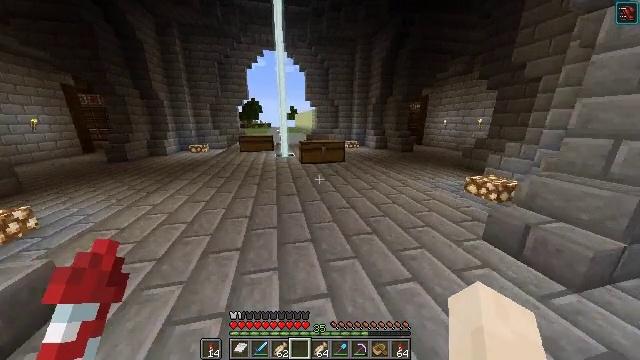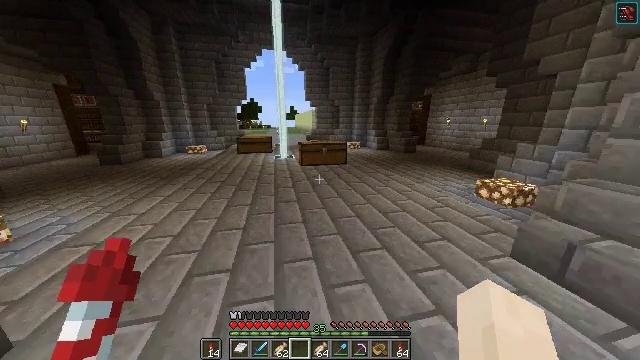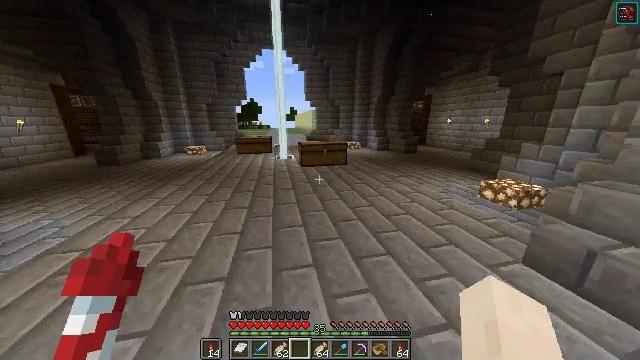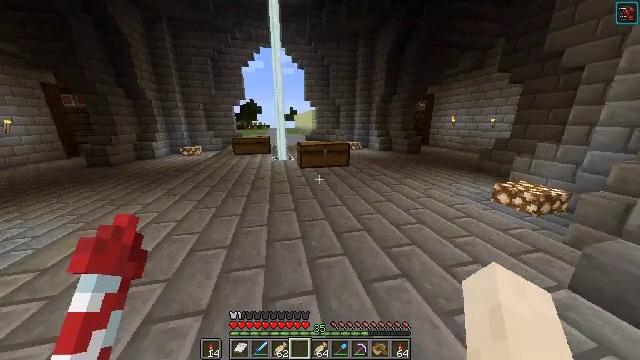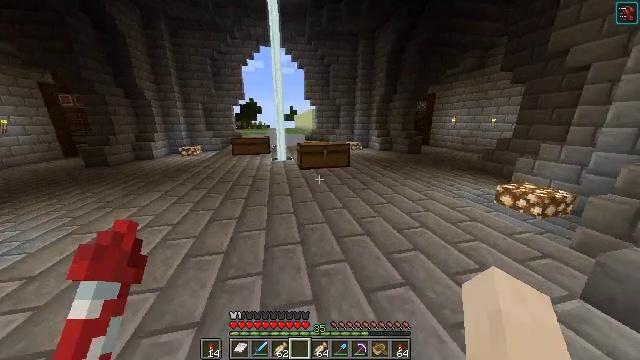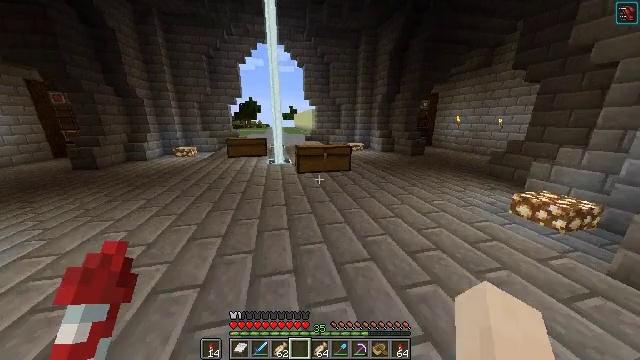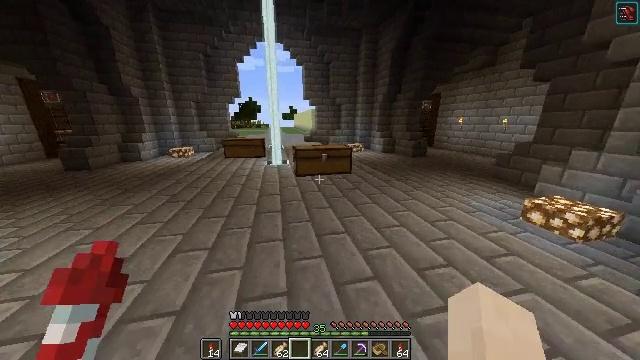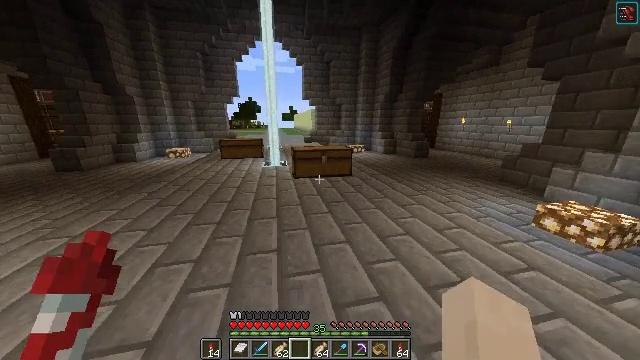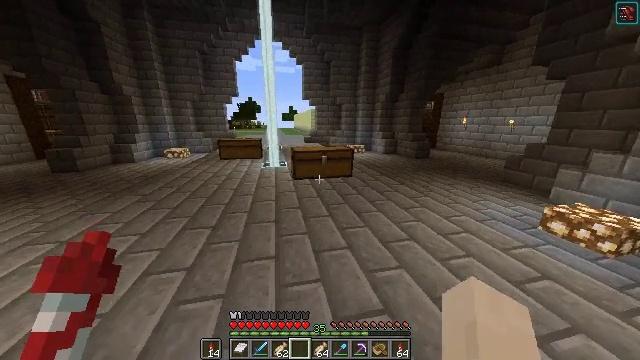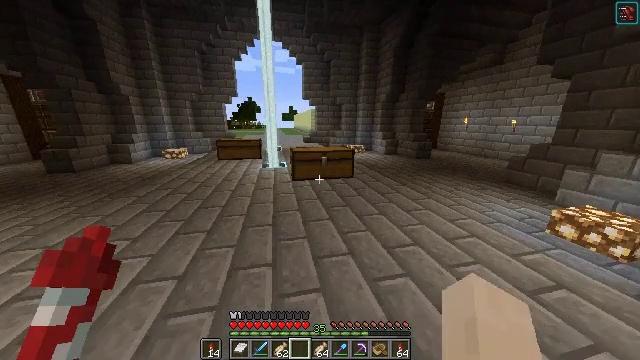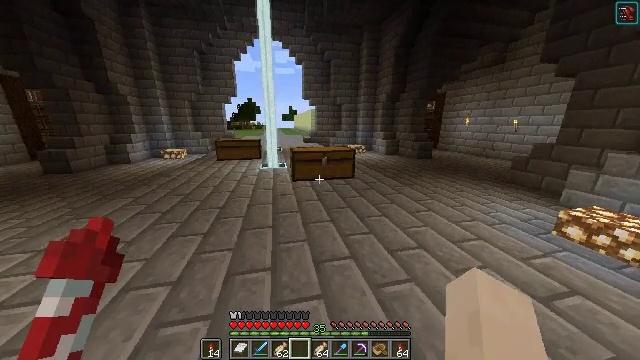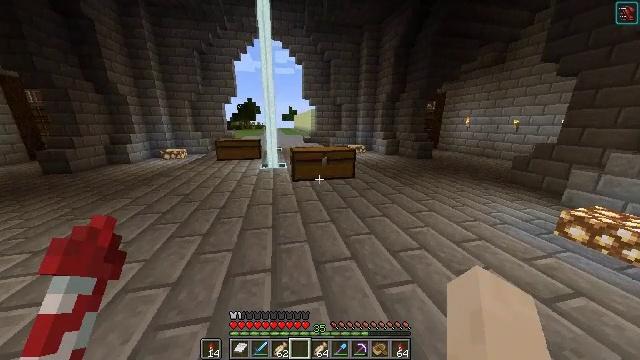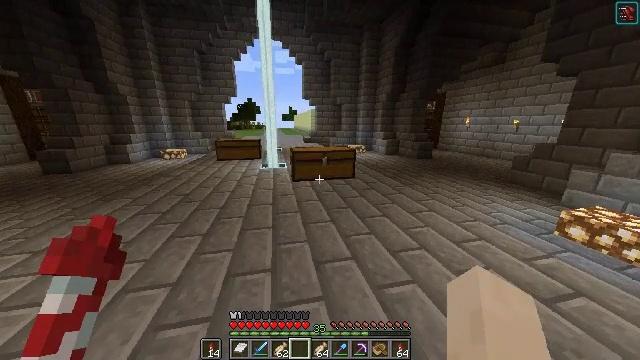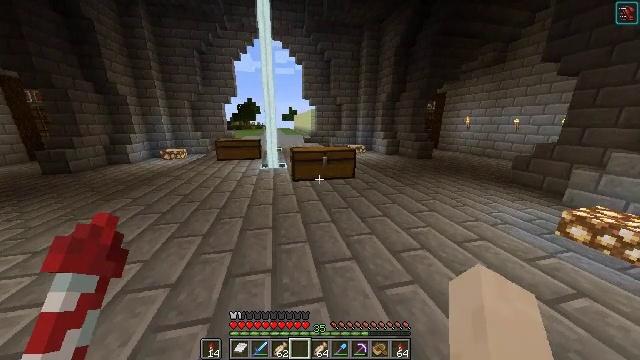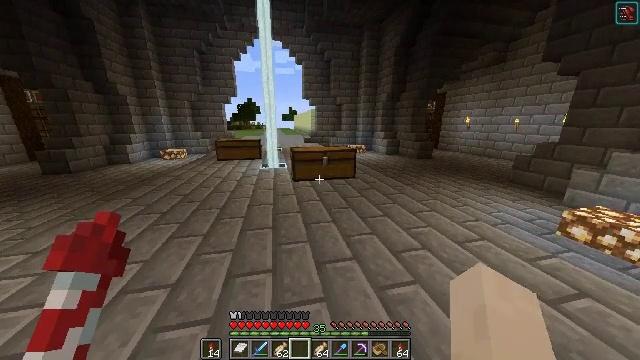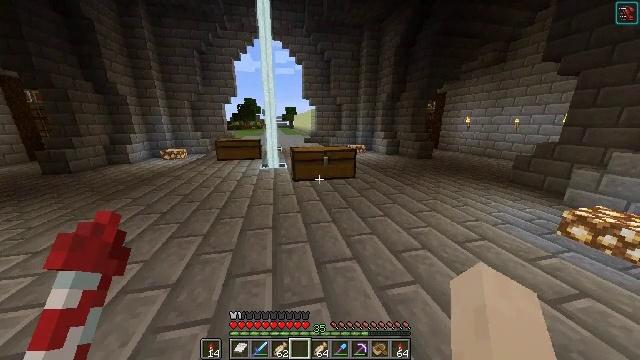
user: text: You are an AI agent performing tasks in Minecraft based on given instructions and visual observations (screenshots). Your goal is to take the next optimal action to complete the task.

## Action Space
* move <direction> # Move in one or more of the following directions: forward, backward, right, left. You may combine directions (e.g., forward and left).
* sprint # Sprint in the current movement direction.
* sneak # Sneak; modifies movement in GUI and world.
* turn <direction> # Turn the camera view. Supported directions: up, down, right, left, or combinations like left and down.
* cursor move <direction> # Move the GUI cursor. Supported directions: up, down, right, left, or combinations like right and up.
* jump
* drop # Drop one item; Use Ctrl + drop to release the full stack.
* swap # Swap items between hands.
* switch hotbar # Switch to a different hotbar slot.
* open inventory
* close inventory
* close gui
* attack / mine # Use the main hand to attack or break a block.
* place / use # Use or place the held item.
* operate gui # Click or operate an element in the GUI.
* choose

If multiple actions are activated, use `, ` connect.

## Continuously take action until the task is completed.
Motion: motion action
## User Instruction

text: Use a compass and some paper to craft a map.
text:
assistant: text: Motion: move forward
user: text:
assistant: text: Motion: move forward
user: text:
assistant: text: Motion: move forward
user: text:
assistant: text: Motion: move forward
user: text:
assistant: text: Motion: move forward
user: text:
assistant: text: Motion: move forward
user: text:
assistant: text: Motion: move forward
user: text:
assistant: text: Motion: no_op
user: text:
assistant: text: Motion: no_op
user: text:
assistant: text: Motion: no_op
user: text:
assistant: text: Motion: no_op
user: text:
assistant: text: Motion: no_op
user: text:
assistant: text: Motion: no_op
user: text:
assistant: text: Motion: no_op
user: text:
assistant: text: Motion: no_op
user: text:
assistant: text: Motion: no_op
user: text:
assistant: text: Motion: no_op
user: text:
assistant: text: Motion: no_op
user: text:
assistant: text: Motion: no_op
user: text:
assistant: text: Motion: no_op
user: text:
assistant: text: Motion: no_op
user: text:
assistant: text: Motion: no_op
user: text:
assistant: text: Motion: no_op
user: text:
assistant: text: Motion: no_op
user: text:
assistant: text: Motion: no_op
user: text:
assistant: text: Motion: no_op
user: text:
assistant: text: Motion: no_op
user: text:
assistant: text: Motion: no_op
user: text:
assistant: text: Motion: no_op
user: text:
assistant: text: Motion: no_op